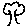
Label: tree